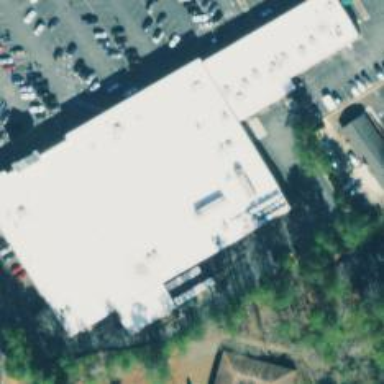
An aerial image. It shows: Commercial building.